Question: I am doing work with web service actually I am facing a problem that my web service text is not showing up in front of time. I need to show the text in front of time.
I do like that.
'''
<div data-role="content" data-theme="d">
<div class="container">
<div id="timeID" class ="left">
</div>
<div id="realTimeContents" class = "right realtimeContend_h">
</div>
<div class="cursor" style="font-size:23px;">|</div>
</div>
</div>
function nativePluginResultHandler (result)
{
var currentTime = new Date()
var hours = currentTime.getHours()
var minutes = currentTime.getMinutes()
if (minutes < 10)
minutes = "0" + minutes
$('#timeID').append("<b>" + hours + ":" + minutes + " " + "</b>");
$('#realTimeContents').prepend('<p>'+result+'</p>');
}
'''
My output look like this..
But I need like that .
'''
6:30 Demo file not found
6:30 .
6:30 it
6:30 ic
6:31 ic
6:31 hi UI
'''

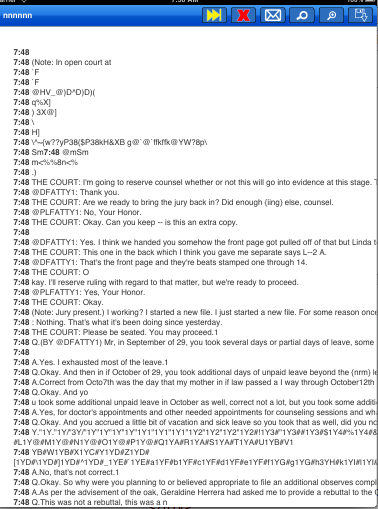
Answer: From what I understand you want your output to look like:
'6:30 Demo file not fount'
But you have two separate divs that you are populating. One you are populating with just the time. The other you are populating with result.
If you need the two together why arn't you appending just that?
'$('#timeID').append("<b>" + hours + ":" + minutes + " " + "</b> " + result + "<br/>");'
Why have the two separate divs if you want the time and the result on the same line?
Maybe I misunderstood your question.
: Since result contains newlines and you want the time next to every new line try this:
'var lines = result.split('<br/>');'
'''
$.each(lines, function(){
var text = "<span style='margin-left: 10px;'>" + this + "</span>";
$('#timeID').append("<b>" + hours + ":" + minutes + " " + "</b> " + text + "<br/>");
});
'''
Please note that this splits on specifically '<br/>' if the returned result has line breaks that look differently like '<br>' you will need to change the split.